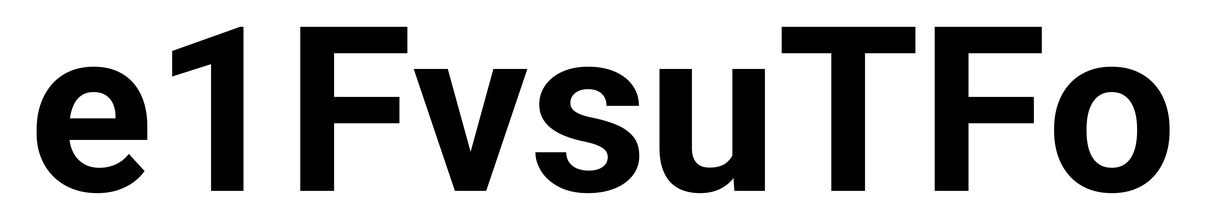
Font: Roboto_Bold